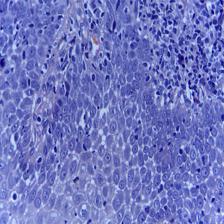
Diagnosis: OSCC